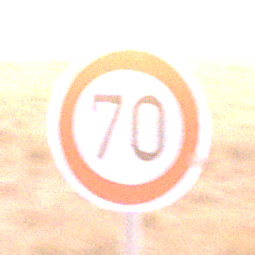
Verkehrszeichen: Geschwindigkeit70
Umgebung: Outdoor, Nature
Tageszeit: SunriseSunset
Wetter: PartlyCloudy
Licht: Natural
Jahreszeit: NotSpecified
Kontrast: LowContrast